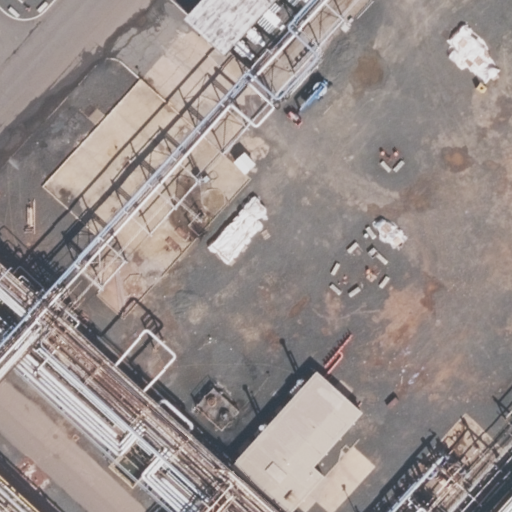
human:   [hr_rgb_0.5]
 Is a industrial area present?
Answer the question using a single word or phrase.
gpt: yes

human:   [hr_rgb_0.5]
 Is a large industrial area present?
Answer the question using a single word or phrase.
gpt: yes

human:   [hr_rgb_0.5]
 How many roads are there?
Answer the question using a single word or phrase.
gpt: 3

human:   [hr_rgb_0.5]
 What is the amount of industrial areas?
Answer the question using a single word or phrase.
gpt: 1

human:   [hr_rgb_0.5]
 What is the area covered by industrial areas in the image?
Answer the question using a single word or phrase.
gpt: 10583m2

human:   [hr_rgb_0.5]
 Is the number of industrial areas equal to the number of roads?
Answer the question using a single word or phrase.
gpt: no

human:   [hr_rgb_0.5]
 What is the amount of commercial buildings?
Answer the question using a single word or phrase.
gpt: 0

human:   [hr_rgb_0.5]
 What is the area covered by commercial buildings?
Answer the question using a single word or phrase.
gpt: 0m2

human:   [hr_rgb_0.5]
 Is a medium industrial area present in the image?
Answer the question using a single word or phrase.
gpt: no

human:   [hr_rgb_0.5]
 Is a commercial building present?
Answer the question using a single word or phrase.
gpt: no

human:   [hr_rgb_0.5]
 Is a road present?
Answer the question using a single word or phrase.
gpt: yes

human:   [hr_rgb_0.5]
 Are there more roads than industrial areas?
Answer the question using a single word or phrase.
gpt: yes

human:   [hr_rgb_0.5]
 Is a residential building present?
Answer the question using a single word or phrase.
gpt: no

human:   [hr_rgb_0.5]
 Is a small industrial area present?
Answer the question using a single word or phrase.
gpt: no

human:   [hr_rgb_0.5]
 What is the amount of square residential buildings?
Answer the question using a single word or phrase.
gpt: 0

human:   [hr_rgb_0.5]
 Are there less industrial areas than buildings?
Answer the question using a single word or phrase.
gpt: no

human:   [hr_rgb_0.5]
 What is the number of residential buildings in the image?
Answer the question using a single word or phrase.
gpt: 0

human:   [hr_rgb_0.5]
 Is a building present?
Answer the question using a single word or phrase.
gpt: no

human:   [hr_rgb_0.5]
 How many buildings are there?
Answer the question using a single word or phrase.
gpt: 0

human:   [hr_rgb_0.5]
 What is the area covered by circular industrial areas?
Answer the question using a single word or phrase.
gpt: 0m2

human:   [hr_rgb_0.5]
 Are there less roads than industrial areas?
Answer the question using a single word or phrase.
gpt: no

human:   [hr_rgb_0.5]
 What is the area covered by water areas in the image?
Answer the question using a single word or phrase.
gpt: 0m2

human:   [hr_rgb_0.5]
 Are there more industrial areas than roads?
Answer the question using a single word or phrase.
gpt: no

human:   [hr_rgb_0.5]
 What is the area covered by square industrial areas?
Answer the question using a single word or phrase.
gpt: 0m2

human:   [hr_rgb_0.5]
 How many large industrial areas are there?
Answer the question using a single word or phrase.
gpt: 1

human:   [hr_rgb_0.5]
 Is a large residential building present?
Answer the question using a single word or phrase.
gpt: no

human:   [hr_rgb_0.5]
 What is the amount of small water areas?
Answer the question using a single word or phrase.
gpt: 0

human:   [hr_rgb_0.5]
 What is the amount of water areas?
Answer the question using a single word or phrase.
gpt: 0

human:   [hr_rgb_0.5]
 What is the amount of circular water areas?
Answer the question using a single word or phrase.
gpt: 0

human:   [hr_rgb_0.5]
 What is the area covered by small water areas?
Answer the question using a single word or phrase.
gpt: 0m2

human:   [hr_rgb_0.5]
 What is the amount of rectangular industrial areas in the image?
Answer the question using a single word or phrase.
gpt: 1

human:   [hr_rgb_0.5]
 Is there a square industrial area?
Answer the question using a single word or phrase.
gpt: no

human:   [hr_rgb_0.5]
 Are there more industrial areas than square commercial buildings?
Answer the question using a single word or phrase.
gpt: yes

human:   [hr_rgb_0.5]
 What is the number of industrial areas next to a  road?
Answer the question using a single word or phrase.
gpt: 1

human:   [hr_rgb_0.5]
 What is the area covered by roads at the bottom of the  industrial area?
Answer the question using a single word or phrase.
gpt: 0m2

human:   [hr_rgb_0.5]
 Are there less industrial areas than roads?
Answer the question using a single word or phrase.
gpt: yes

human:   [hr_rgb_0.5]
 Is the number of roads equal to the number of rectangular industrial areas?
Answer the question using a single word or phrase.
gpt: no

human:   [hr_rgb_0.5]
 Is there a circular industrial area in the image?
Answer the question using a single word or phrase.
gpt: no

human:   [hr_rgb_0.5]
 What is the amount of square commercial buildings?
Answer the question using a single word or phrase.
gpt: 0

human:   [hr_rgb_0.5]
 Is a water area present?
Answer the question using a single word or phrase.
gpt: no

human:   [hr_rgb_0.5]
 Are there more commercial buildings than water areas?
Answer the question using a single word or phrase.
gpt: no

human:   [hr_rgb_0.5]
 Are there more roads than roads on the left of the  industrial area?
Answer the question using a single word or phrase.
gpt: no

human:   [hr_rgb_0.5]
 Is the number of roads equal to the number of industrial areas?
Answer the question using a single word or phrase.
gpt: no

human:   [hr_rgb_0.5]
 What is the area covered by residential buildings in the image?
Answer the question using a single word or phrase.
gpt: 0m2

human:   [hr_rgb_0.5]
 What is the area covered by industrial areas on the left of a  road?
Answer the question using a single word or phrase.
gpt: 0m2

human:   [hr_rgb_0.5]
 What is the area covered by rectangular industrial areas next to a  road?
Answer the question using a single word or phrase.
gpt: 10583m2

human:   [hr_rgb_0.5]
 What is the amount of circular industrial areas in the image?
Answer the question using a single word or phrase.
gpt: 0

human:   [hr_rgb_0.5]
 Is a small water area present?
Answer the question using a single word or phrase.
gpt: no

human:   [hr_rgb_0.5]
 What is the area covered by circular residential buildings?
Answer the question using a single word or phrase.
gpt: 0m2

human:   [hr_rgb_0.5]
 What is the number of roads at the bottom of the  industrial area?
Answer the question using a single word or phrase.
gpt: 0

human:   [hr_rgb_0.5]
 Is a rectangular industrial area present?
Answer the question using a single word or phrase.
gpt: yes

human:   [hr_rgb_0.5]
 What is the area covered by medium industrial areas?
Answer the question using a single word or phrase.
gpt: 0m2

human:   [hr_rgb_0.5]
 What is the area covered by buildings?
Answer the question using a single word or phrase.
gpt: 0m2

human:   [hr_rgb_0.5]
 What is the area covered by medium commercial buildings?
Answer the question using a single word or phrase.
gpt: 0m2

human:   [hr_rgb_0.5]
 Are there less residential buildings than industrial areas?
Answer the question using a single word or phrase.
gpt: yes

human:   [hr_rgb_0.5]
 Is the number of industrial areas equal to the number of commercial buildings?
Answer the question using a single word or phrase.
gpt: no

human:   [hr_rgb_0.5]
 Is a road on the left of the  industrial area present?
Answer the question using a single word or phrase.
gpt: yes

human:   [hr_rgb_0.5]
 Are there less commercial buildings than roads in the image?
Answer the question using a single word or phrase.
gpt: yes

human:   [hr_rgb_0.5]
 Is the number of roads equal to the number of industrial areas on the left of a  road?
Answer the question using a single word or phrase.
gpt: no

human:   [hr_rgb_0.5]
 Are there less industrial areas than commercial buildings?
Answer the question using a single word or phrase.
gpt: no

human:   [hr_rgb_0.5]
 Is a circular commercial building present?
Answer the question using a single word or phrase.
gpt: no

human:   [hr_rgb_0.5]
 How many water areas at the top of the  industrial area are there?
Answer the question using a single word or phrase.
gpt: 0

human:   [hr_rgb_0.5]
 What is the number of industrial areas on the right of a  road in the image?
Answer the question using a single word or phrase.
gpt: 1

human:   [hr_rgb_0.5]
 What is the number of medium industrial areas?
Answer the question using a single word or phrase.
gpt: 0